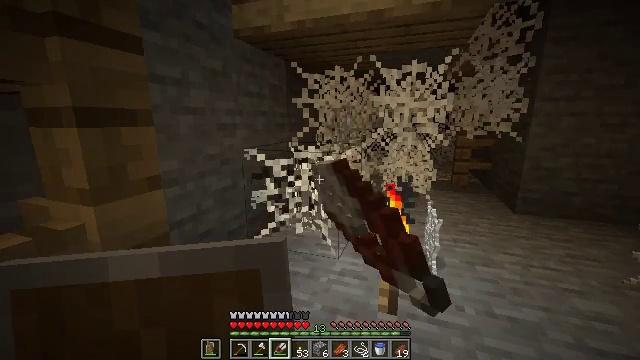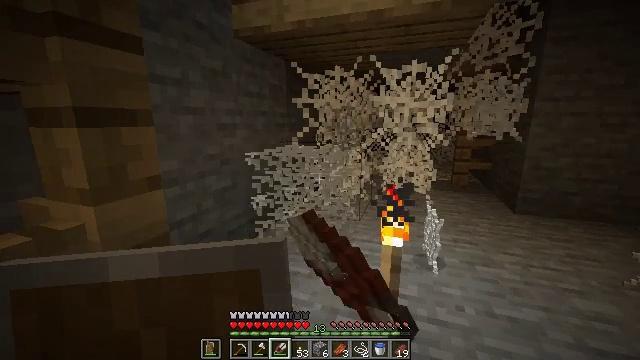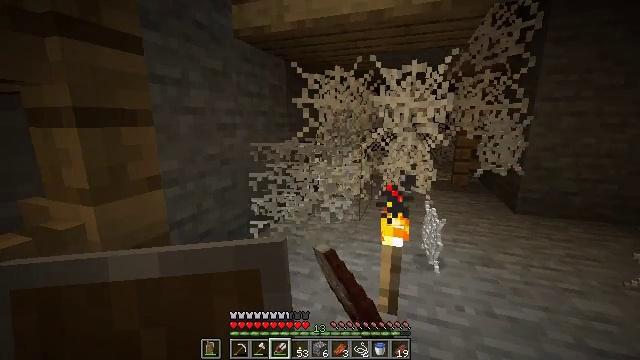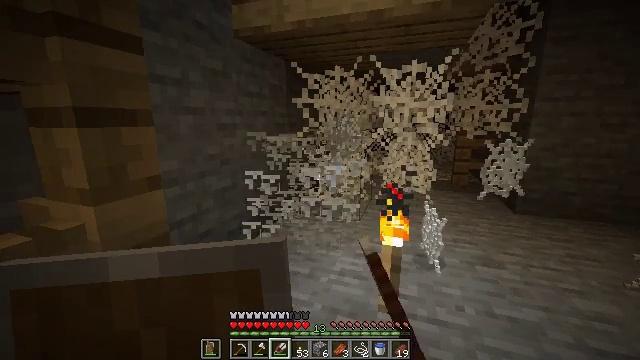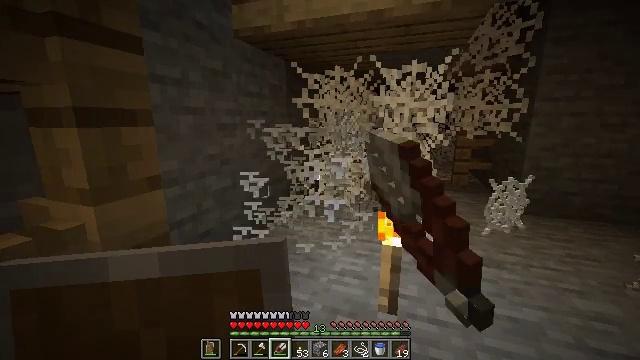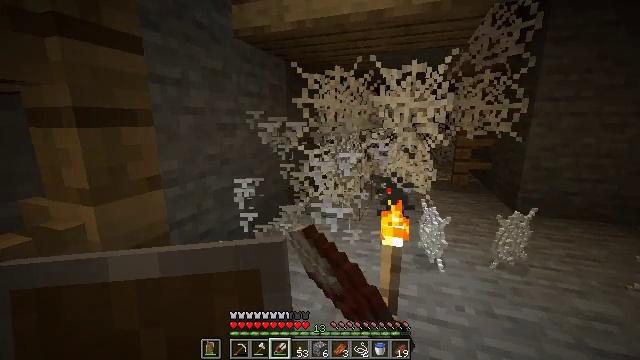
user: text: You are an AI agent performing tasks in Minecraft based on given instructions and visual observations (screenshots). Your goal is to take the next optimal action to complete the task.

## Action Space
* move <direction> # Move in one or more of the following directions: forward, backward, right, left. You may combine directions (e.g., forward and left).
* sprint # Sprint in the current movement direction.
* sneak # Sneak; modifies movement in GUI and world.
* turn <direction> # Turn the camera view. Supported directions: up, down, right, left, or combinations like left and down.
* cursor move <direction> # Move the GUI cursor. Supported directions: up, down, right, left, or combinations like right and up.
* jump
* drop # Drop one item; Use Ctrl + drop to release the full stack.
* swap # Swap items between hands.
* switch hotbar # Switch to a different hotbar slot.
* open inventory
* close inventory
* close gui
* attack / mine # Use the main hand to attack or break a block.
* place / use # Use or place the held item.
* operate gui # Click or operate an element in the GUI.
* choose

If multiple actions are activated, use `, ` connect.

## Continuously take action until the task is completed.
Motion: motion action
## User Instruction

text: Remove the cobweb to avoid getting stuck.
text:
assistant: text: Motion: sneak, attack / mine
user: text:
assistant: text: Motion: sneak, attack / mine
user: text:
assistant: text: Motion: sneak, attack / mine
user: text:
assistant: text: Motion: sneak, attack / mine
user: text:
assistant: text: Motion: sneak, attack / mine
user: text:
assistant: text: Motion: sneak, attack / mine